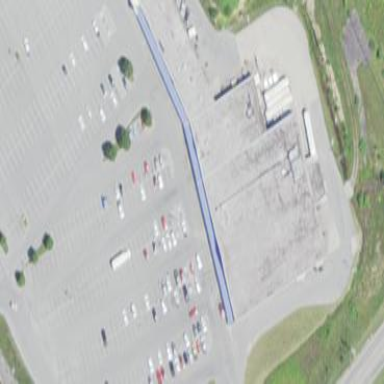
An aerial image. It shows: Retail building housing supermarket.